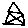
Label: house